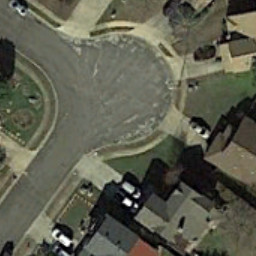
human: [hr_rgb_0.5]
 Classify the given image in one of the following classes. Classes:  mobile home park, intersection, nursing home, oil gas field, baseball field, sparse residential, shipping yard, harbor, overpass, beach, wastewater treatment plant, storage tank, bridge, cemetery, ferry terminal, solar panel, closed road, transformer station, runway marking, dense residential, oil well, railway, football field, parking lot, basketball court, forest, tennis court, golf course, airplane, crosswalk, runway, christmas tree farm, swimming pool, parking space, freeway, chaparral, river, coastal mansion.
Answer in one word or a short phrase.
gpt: closed road